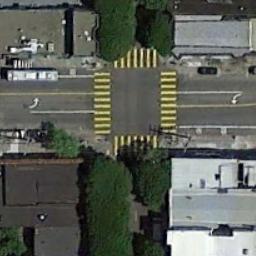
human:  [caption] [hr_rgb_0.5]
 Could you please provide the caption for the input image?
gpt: There is a tall building beside the crossroads .

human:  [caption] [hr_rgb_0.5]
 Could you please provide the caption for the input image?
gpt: There are many trees near the intersection .

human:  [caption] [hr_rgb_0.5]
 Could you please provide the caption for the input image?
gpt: There are many buildings and many trees around the intersection .

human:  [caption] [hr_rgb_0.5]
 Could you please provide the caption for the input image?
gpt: An intersection with sparse traffic is between some neatly arranged houses .

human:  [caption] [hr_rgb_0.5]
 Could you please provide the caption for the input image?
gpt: There are some green trees beside the intersection with yellow crosswalks .